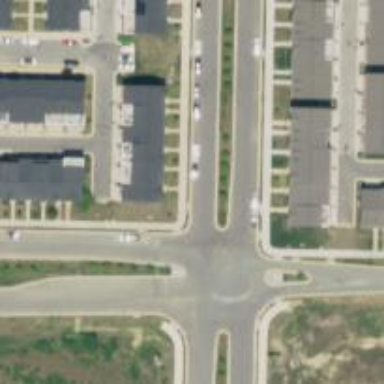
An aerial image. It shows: Road with stop sign.